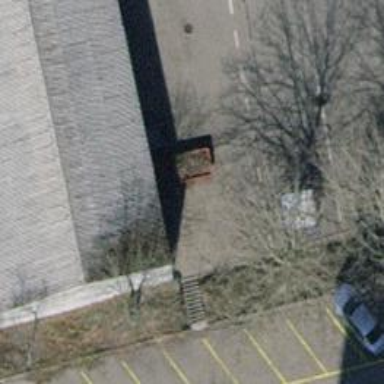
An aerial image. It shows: Road with steps.